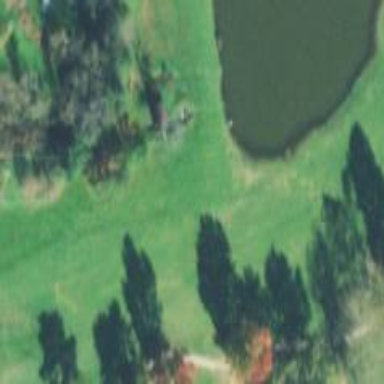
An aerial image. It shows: Scenic golf fairway.